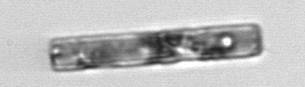
Label: Guinardia_delicatula